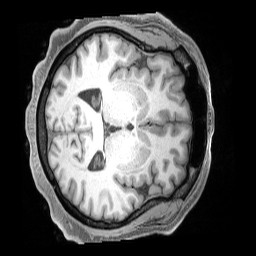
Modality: T1w
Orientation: axial
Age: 43
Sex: male
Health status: ill
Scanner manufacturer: siemens
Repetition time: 2.4 s
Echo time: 0.00231 s